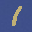
Label: 1